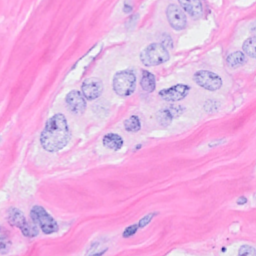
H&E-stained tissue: Breast